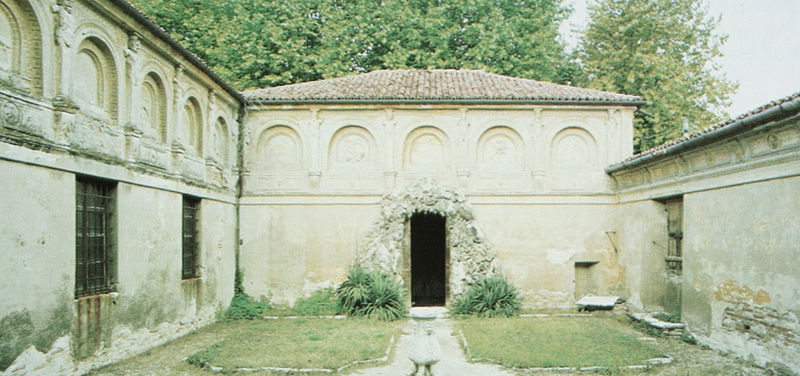
Titel: Der Geheime Garten im Palazzo Te in Mantua
Künstler: Francesco Primaticcio
Standort: Mantua
Institution: Palazzo Te
Schlagwörter: baum, himmel, laub, weiß, bäume, grün, fenster, tür, dach, gebäude, gras, haus, park, rasen, weg, wiese, wand, architektur, barock, stein, büsche, gitter, pflanze, renaissance, brunnen, dachziegel, rund, garten, springbrunnen, relief, bogen, italien, türen, verlassen, mauer, ziegel, hof, verzierung, stuck, foto, bögen, eingang, arkade, innenhof, arkaden, photo, putz, fuge, mauern, landhaus, grotte, beet, palmen, schindeln, schindel, römisch, regenrinnen, nischen, attika, atrium, blendbögen, domus, itali, frabfotografie